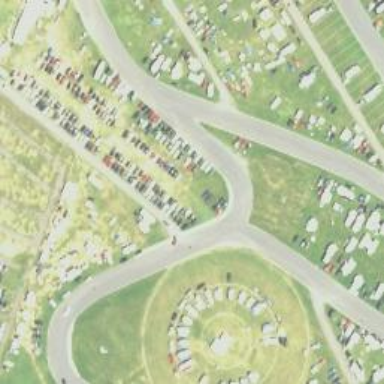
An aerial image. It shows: Motor sport raceway.